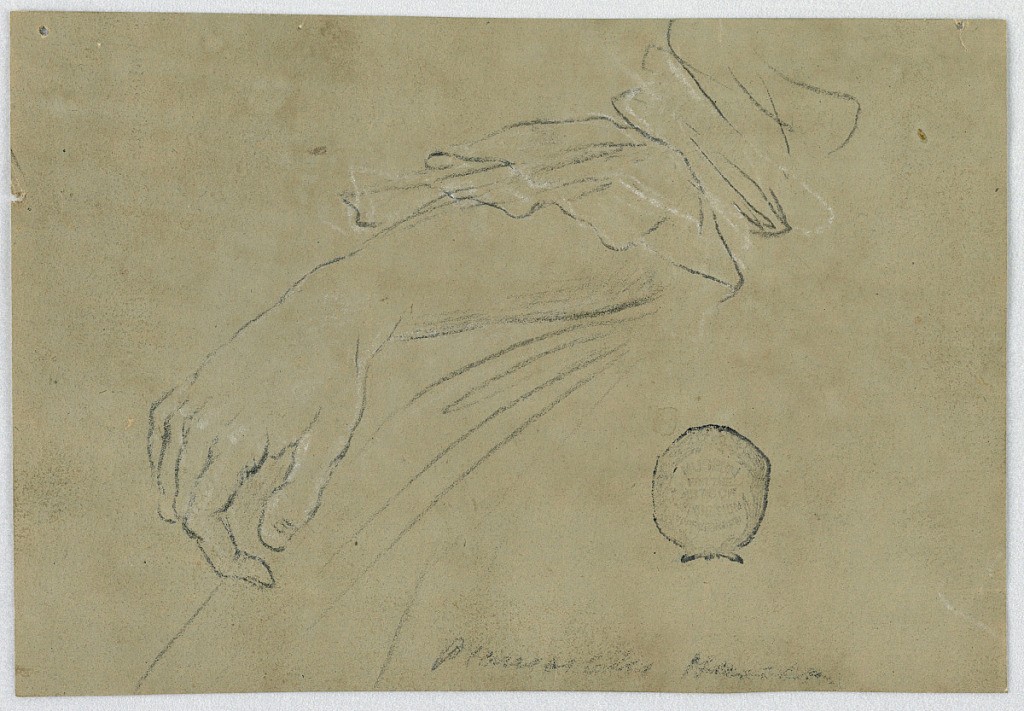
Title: The right forearm of the same woman
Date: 1850–1900
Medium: Black crayon and white heightenings on paper that has been colored grey
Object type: Drawing
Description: Horizontal composition of a sitting woman's right forearm (the same woman as (1901-39-2774). The ruff-like trimming of her sleeves covers her elbow.